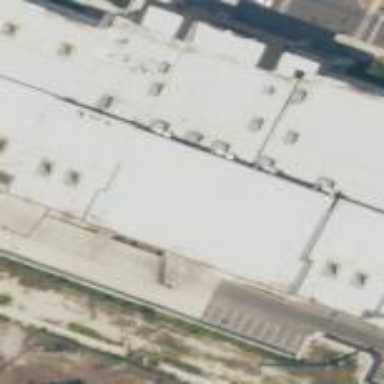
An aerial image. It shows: Commercial building that houses cinema.